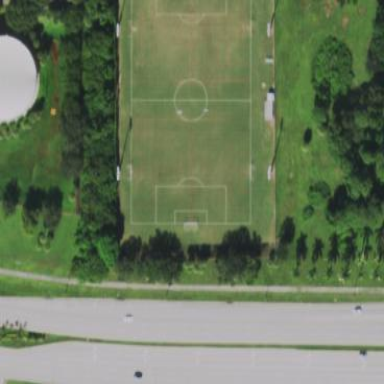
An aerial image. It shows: Soccer pitch with grass surface for leisure land.